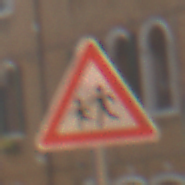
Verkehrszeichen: KinderRechts
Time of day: MorningAfternoon
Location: Outdoor (Urban)
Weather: Clear
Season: NotSpecified
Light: Natural